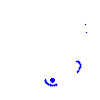
Particle: kaon